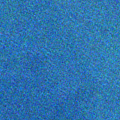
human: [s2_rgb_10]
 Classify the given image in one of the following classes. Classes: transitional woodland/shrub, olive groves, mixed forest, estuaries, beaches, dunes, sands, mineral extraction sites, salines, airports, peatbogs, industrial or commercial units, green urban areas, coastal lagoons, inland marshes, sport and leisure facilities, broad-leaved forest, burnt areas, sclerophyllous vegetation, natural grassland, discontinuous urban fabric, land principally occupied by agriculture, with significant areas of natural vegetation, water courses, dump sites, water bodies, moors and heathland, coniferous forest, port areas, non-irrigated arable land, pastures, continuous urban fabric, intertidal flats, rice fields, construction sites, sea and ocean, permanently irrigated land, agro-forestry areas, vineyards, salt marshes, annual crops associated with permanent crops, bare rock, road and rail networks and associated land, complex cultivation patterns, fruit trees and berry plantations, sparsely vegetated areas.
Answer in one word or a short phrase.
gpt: sea and ocean